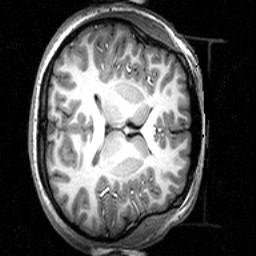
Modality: T1w
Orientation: axial
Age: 19
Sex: female